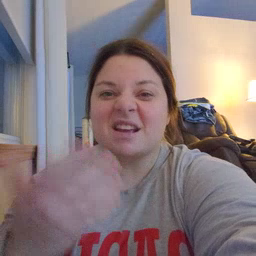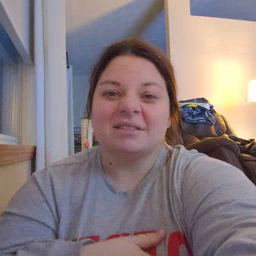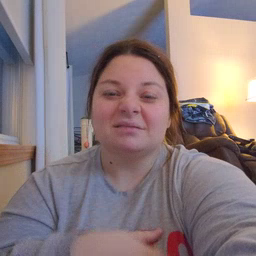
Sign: every